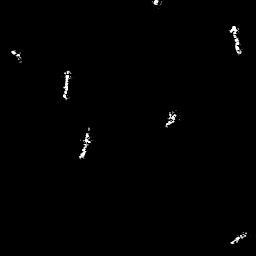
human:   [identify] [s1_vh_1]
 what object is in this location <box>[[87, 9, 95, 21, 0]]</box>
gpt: <ref>1 medium ship at the top right</ref>

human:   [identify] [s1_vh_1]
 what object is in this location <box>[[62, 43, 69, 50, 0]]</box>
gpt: <ref>1 small ship at the center</ref>